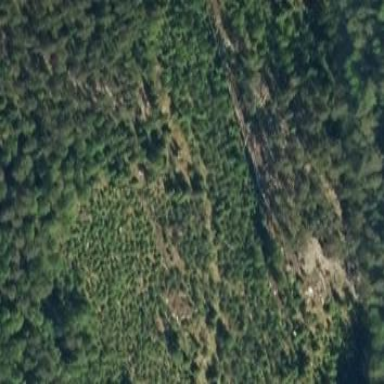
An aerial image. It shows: Landscape dominated by bare rock.